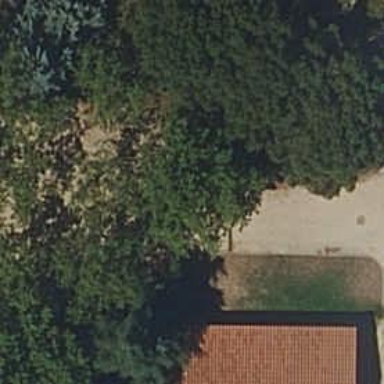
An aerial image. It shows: Footway covered with sand.